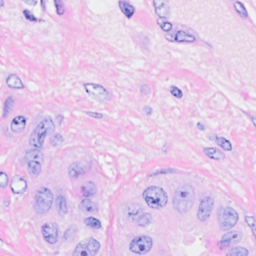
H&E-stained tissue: Breast